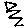
Label: zigzag